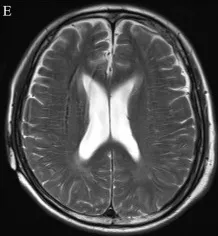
Neuroimaging findings for Patient 3. (E) A 5 months follow-up MRI exhibited no hematoma in the subdural space.
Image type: radiology (mri)